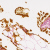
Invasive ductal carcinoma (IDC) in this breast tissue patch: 0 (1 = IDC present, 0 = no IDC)